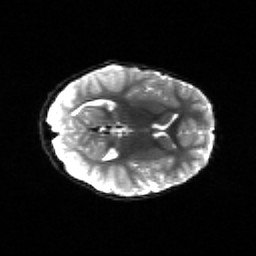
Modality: sbref
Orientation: axial
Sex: male
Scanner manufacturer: siemens
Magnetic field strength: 3 T
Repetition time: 5 s
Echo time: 0.071 s